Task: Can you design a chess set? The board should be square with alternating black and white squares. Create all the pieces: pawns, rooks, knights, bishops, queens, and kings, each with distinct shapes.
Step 3450:
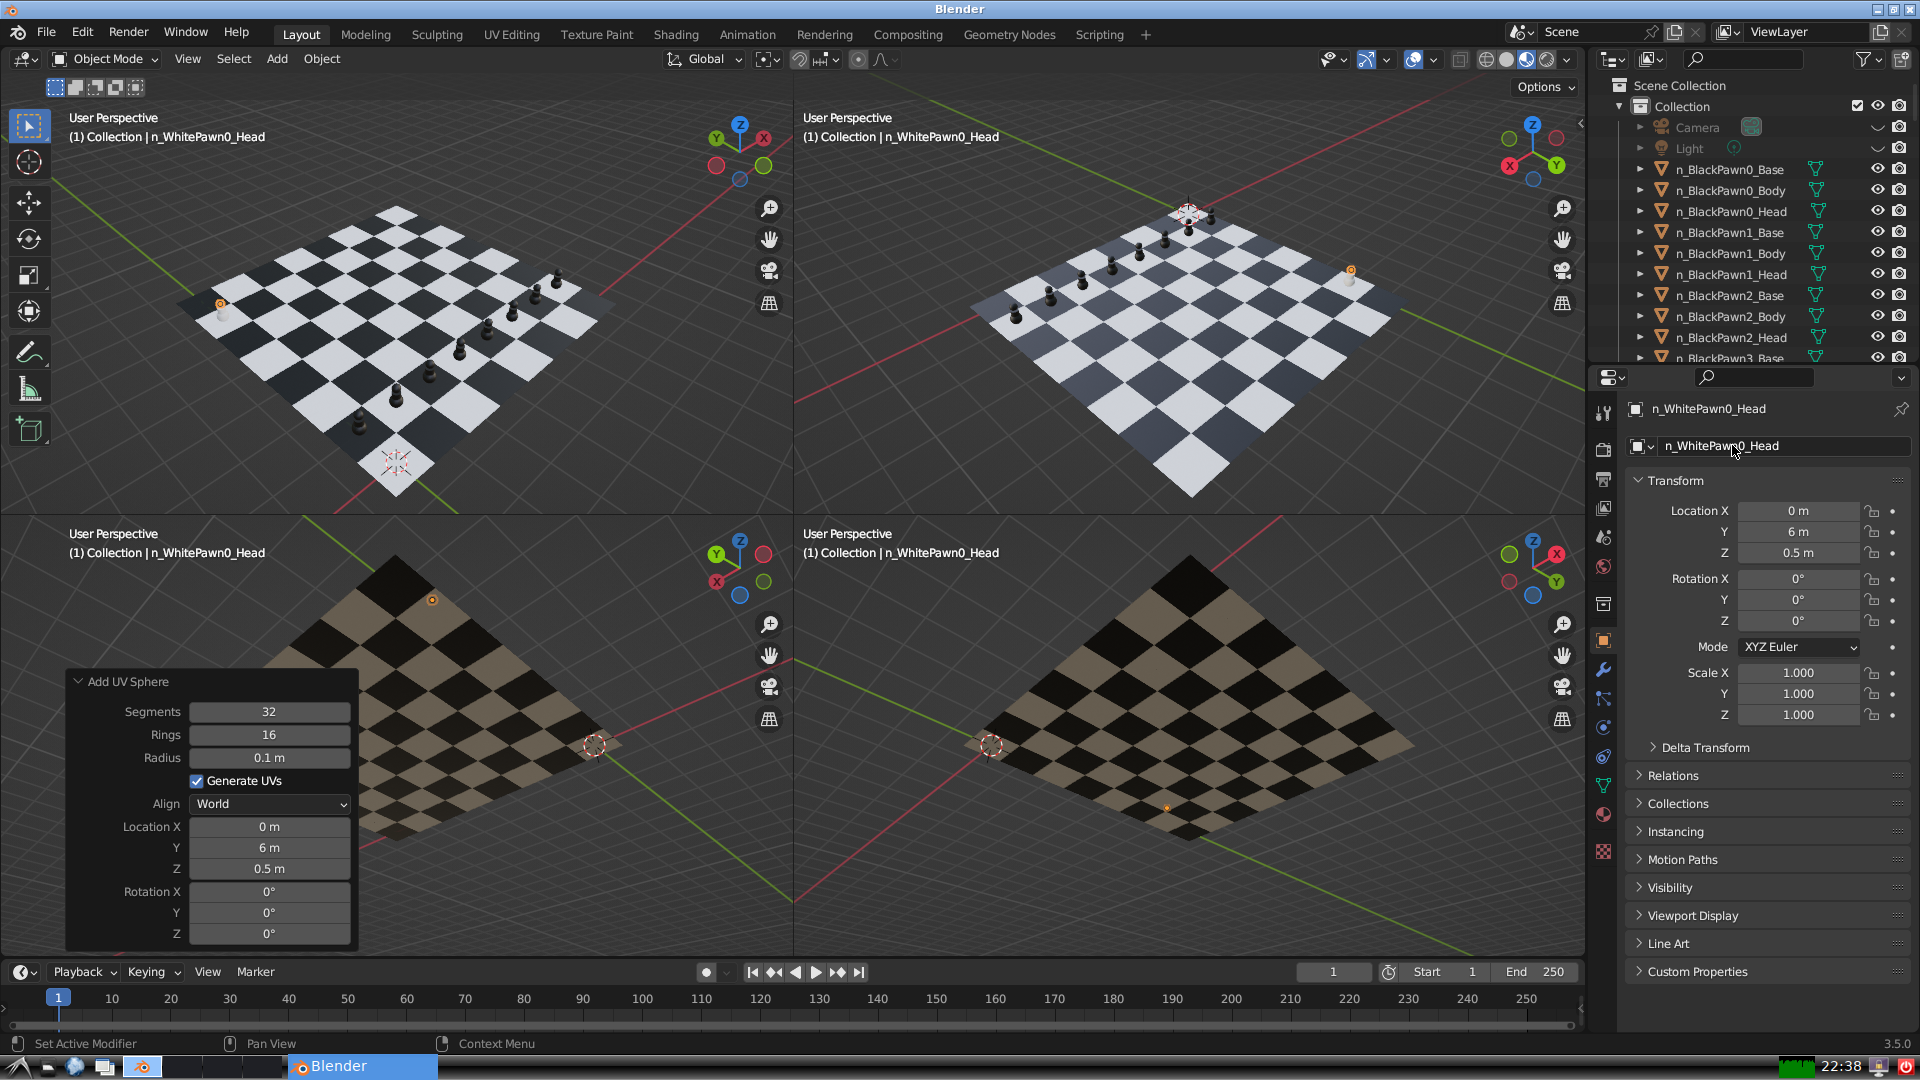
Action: {"mouse_move": [1603, 815]}